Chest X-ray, AP view. Patient: 27 years old, sex F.
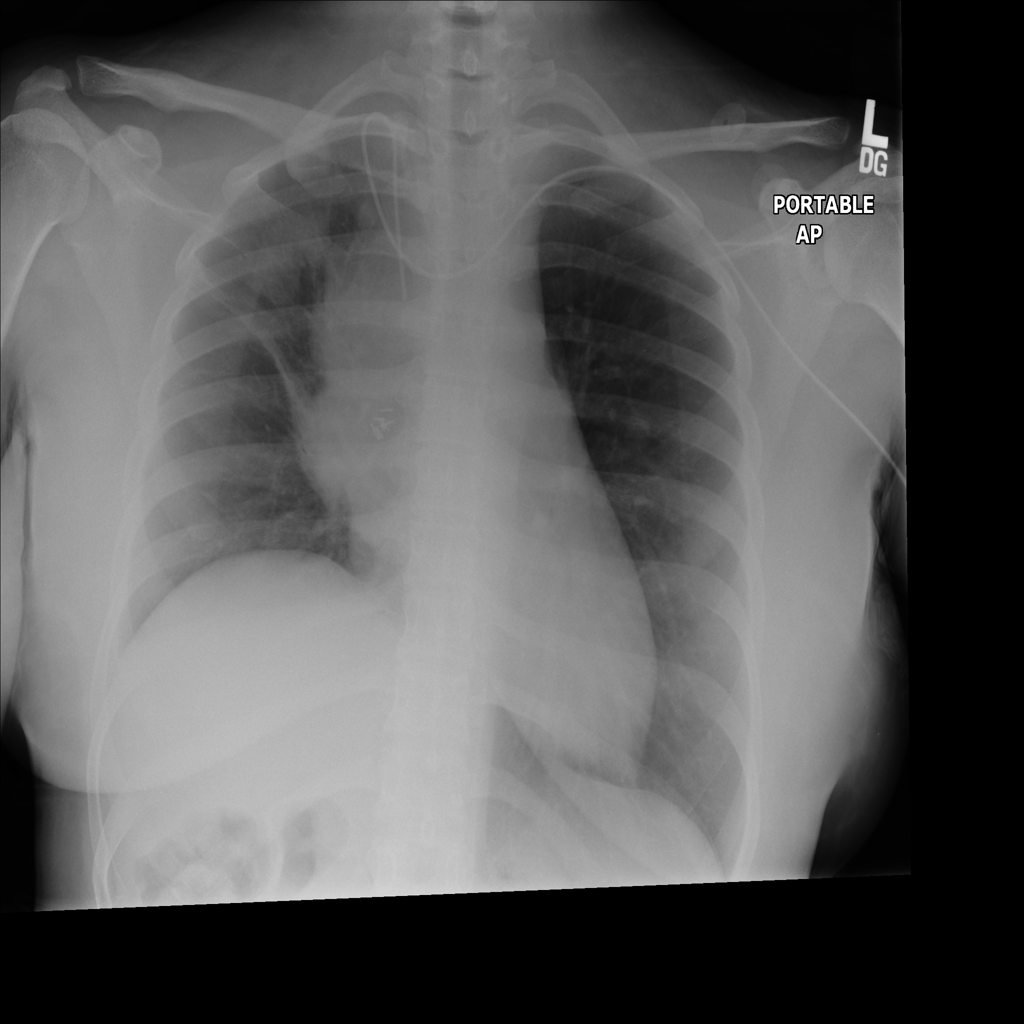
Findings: Mass